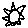
Label: sun